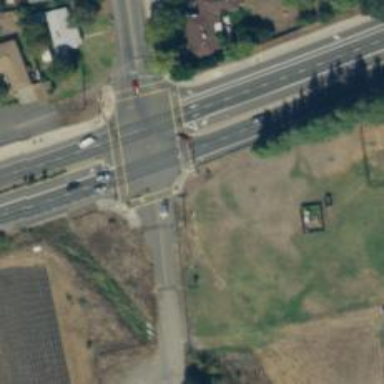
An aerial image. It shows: Asphalt footway with uncontrolled crossing marked by lines.